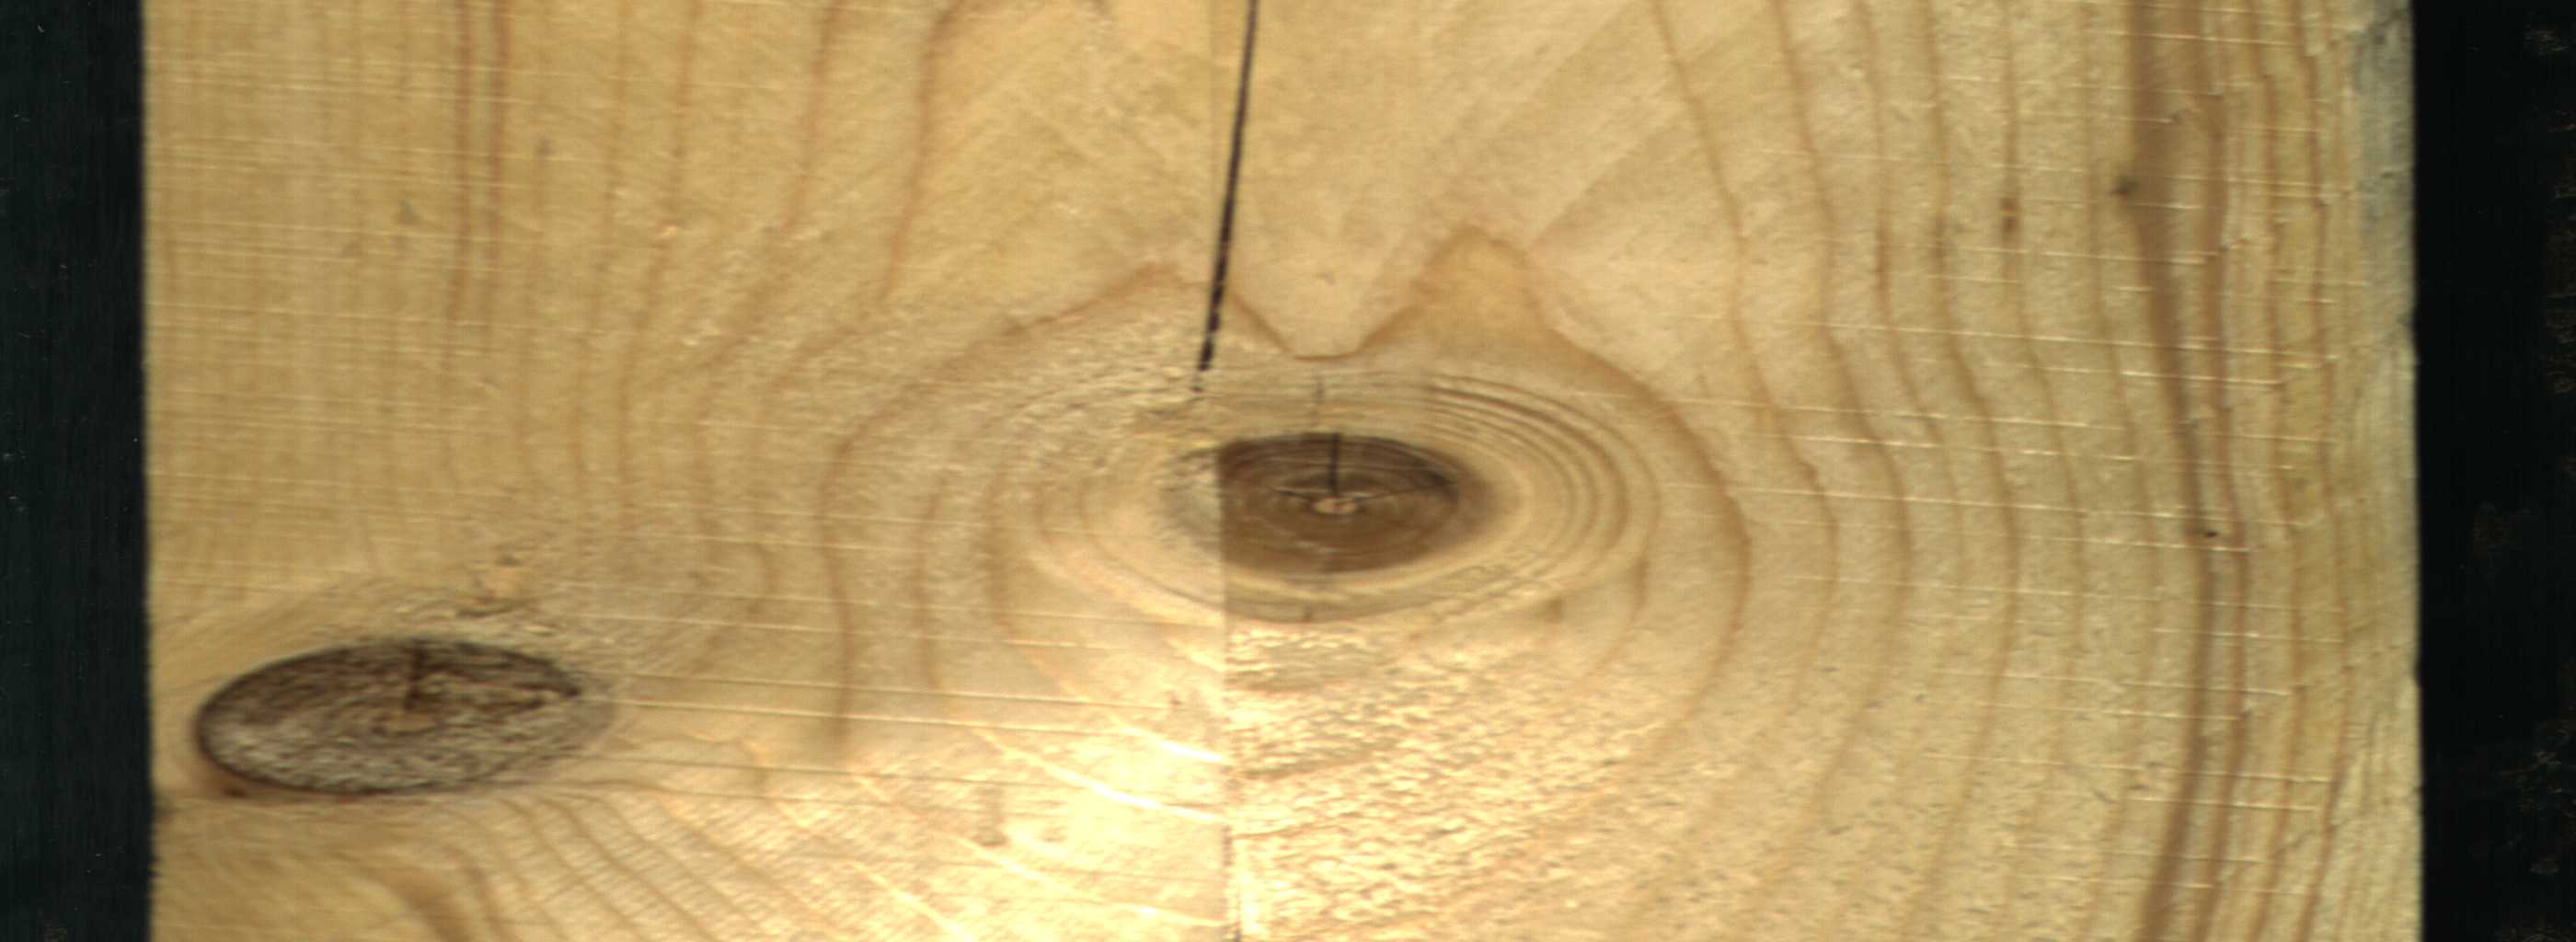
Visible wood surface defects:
Crack
knot_with_crack
Dead_Knot